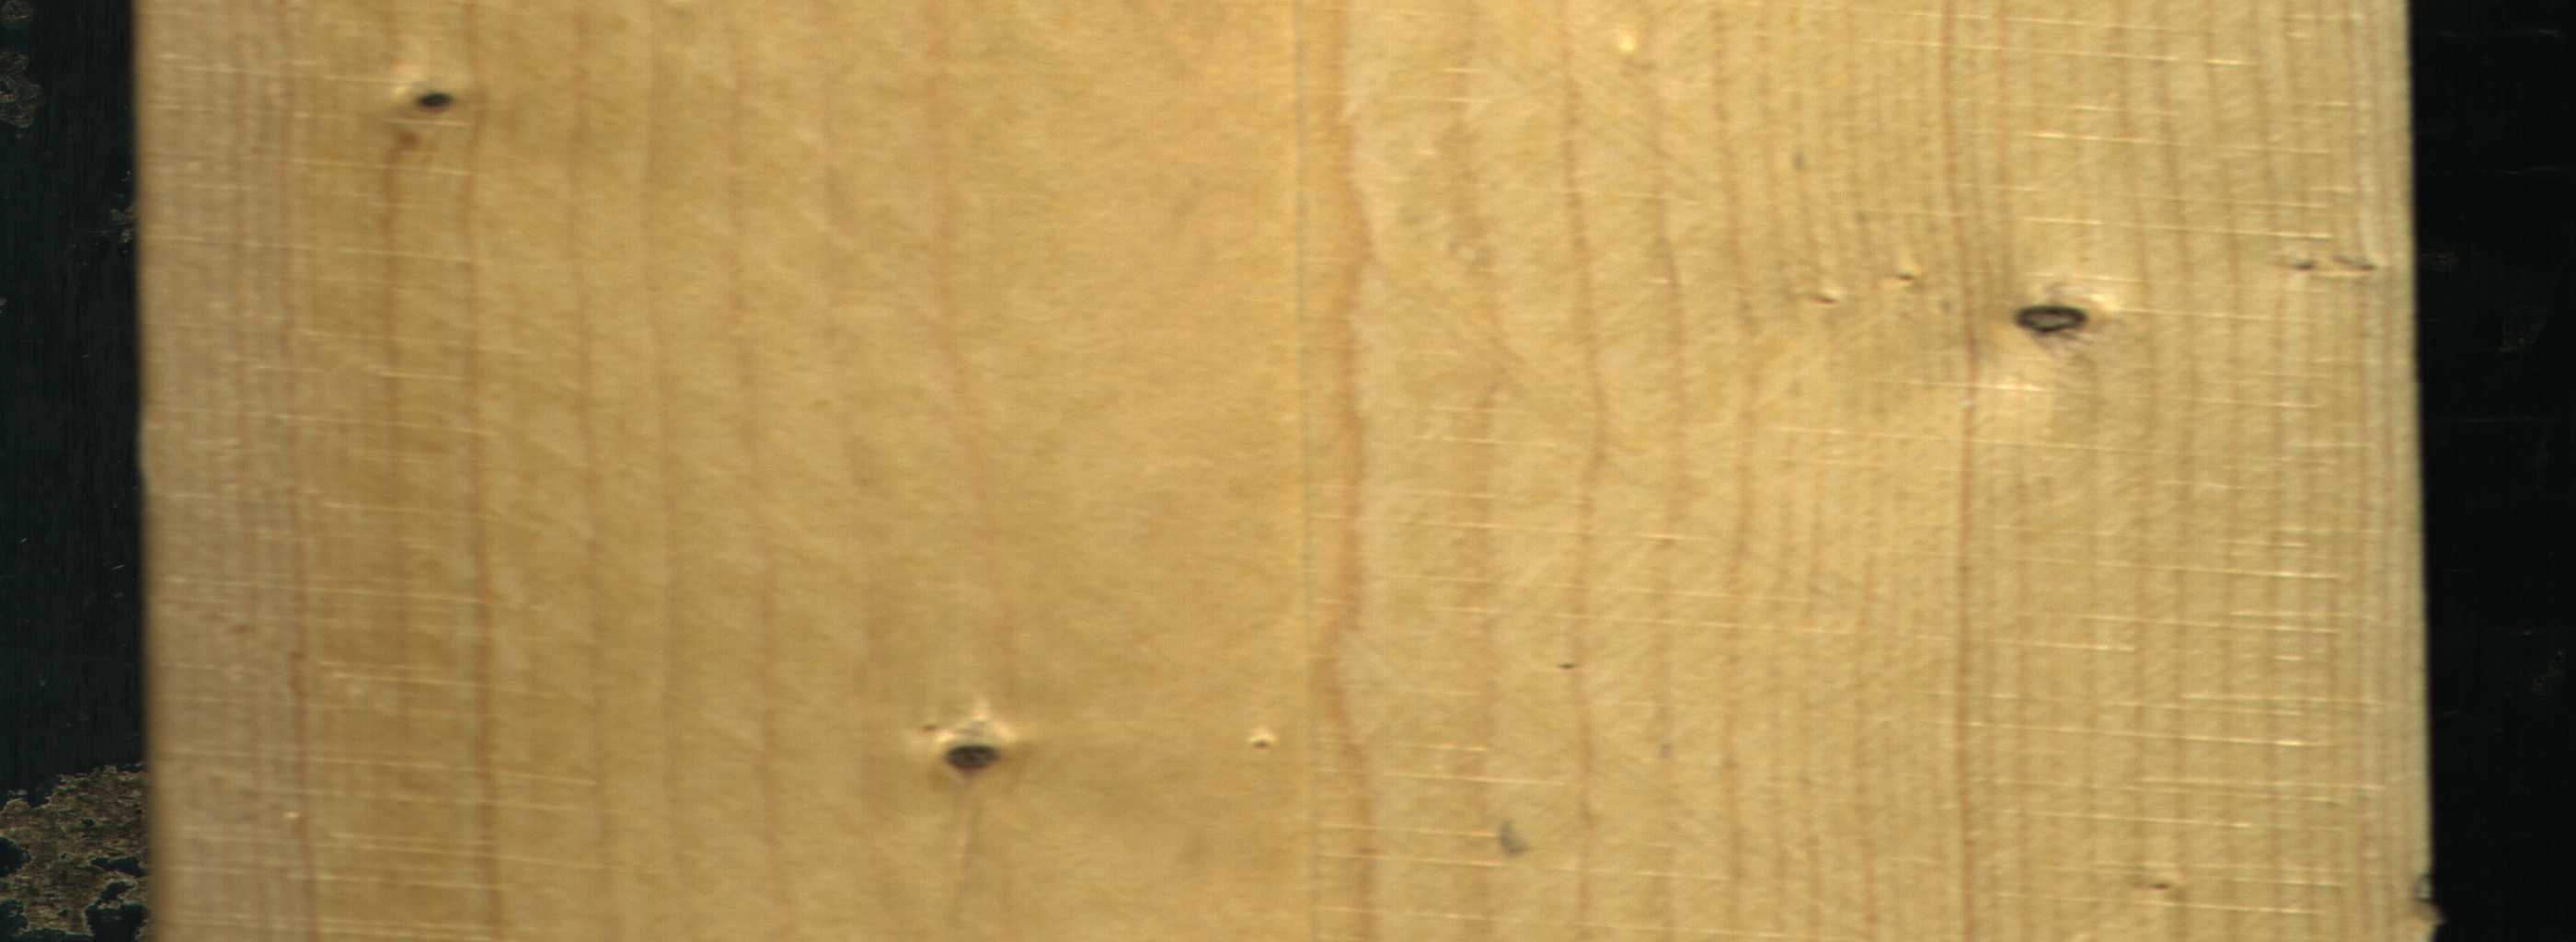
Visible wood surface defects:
Dead_Knot
Live_Knot
Live_Knot